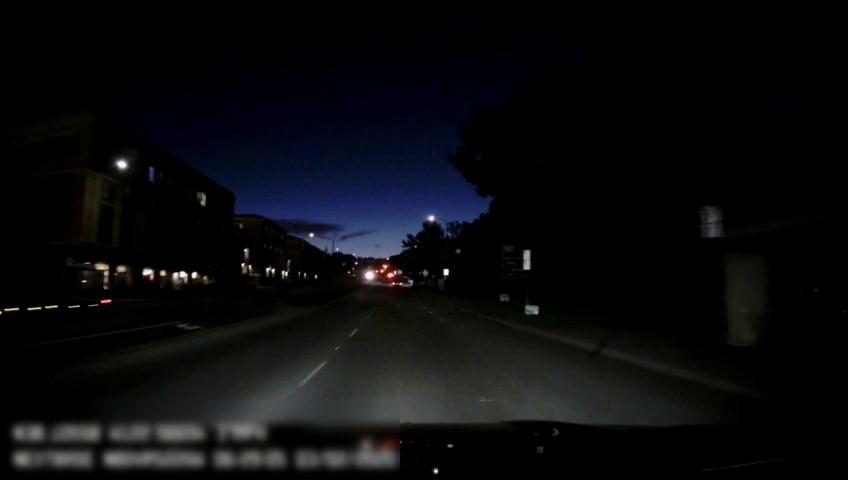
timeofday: Night
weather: Cloudy
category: Drivable Space
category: Lanes | Opposite Lane
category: Lanes | Current Lane